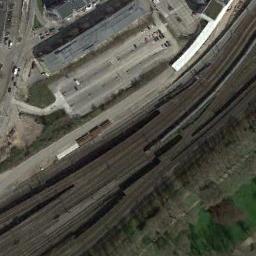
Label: railway